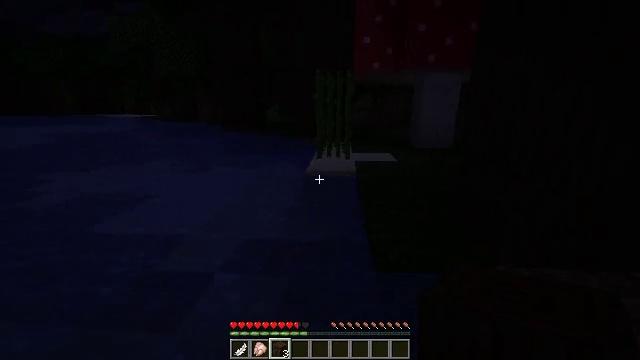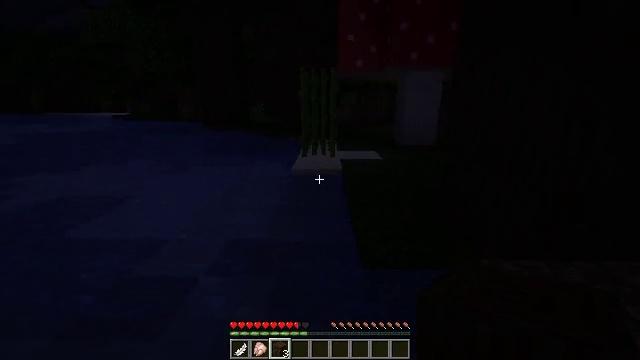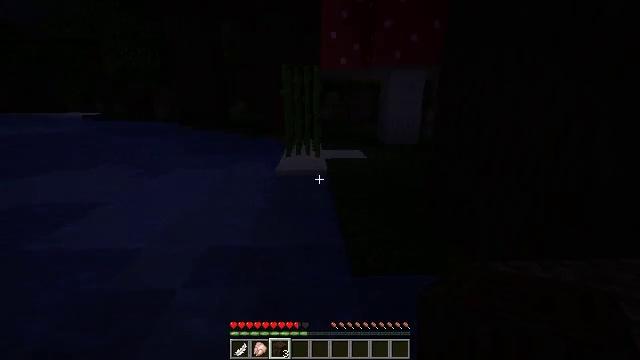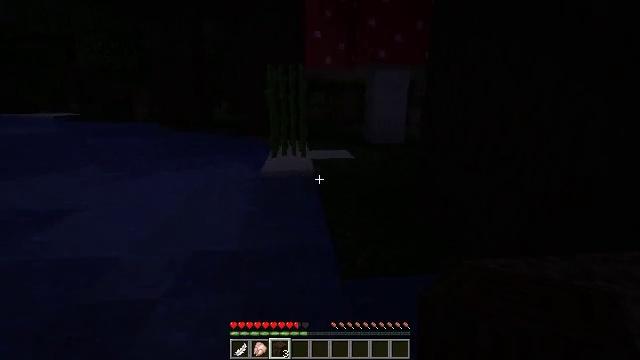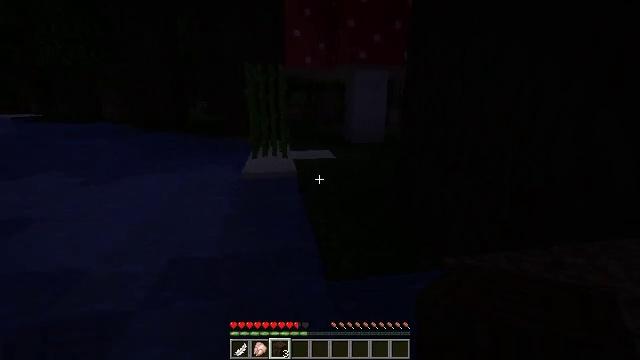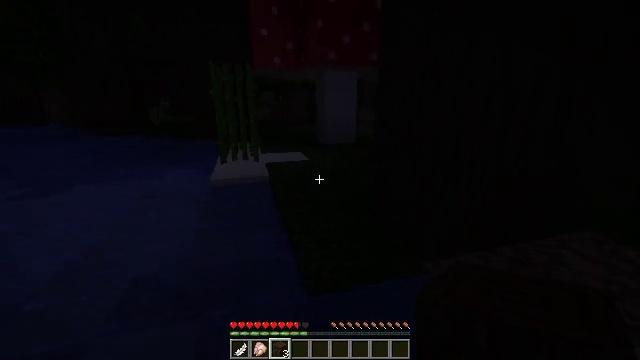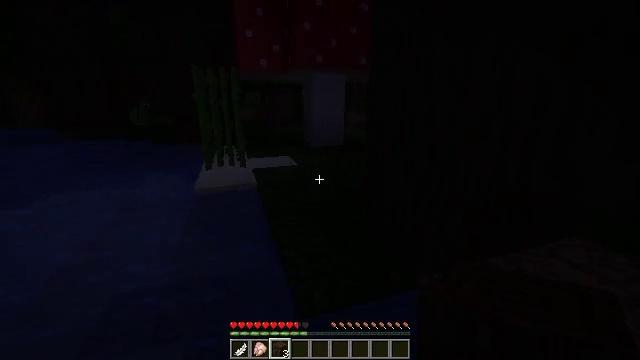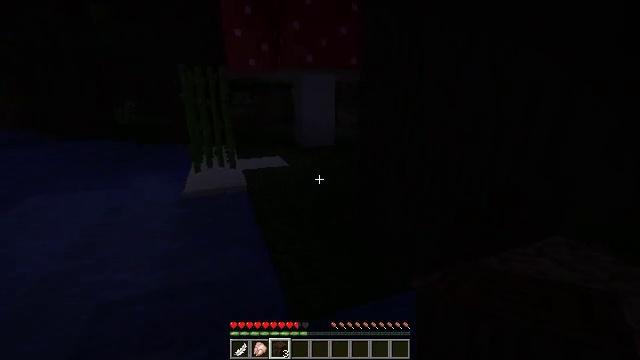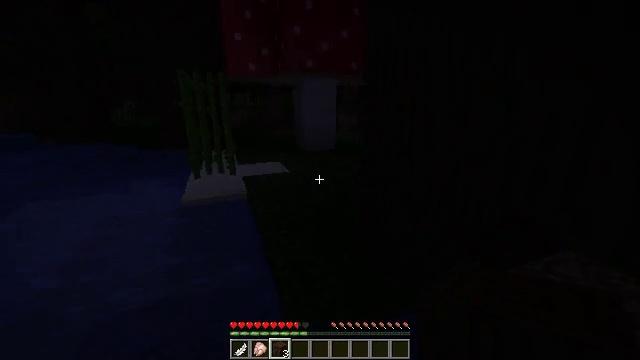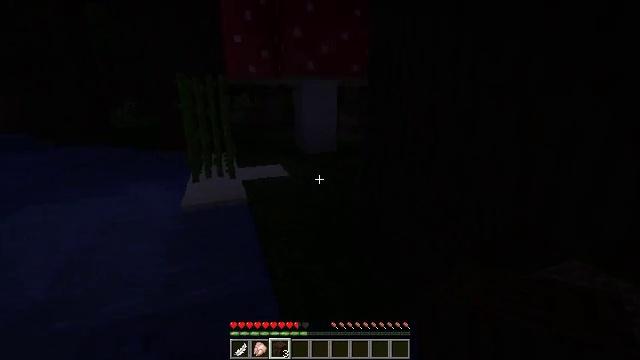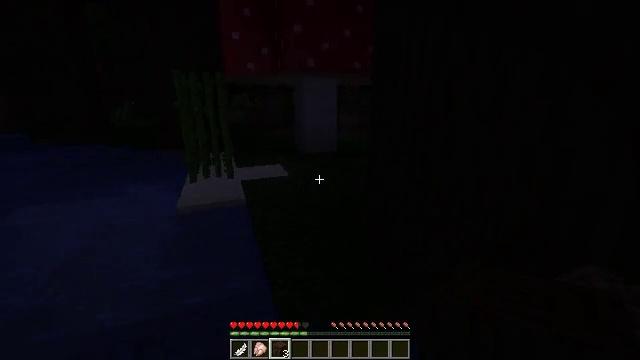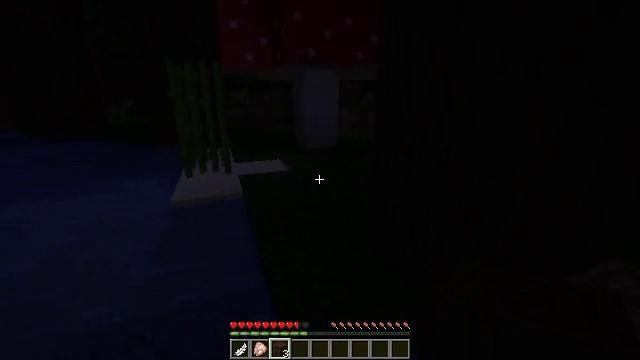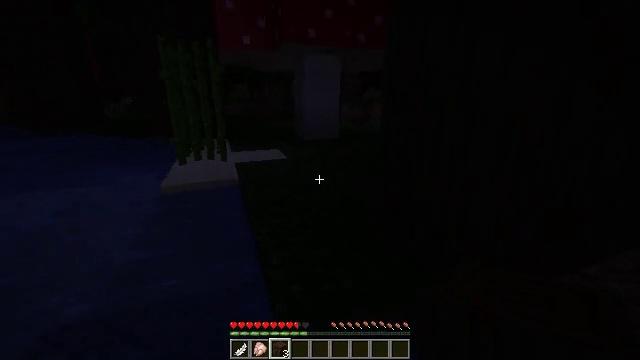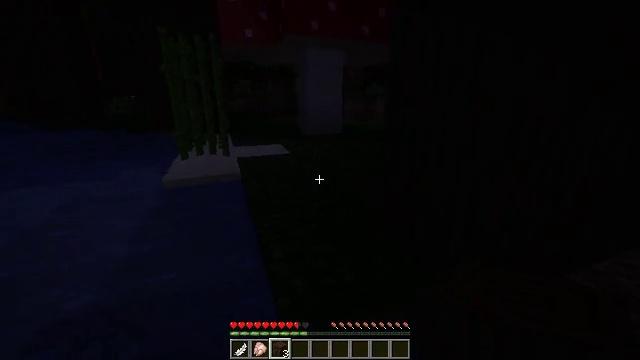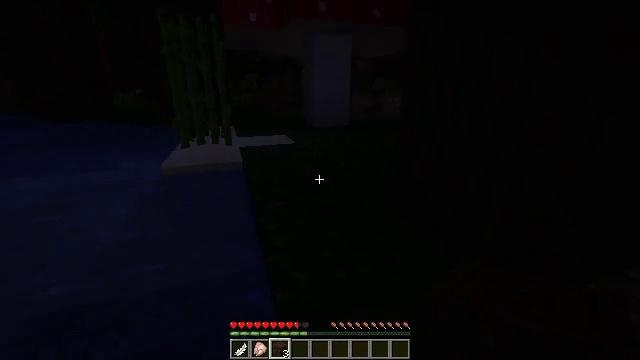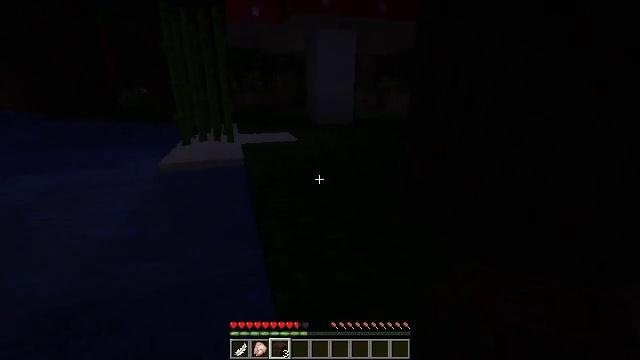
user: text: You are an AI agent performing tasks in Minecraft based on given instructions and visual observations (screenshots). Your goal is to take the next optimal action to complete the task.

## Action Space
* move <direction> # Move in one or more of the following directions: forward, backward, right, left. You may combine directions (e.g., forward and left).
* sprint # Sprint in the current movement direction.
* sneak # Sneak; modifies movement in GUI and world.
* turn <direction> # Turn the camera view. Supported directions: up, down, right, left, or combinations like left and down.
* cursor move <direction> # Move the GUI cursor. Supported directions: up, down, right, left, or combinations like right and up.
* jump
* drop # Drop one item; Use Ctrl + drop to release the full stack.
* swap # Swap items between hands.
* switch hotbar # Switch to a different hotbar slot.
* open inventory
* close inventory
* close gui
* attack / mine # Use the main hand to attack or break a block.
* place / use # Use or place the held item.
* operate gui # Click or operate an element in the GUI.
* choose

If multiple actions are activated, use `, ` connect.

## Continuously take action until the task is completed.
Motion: motion action
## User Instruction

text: Gather the mushroom stem from a big mushroom.
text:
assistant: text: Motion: move forward, turn right
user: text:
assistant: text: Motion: move forward, turn right
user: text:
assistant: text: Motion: move forward, turn right
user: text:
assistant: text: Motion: move forward, turn right, jump
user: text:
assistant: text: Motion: move forward, turn right, jump
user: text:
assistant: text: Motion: move forward, turn right, jump
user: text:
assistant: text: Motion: move forward, turn right, jump
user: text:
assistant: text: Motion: move forward
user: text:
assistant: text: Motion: move forward
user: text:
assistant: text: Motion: move forward
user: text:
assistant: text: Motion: move forward
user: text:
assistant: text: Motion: move forward
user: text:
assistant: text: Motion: move forward, jump
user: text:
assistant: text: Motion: move forward, turn left, jump
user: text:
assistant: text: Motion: move forward
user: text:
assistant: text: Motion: move forward
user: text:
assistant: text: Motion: move forward, turn left
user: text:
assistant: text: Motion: move forward, turn left, jump
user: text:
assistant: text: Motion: move forward, jump
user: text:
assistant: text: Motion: move forward, jump
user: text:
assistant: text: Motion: move forward, jump
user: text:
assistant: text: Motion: move forward, turn up, jump
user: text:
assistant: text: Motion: move forward, turn up
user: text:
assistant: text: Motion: move forward, turn up, jump
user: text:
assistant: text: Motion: move forward, turn up, jump
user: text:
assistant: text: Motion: move forward, jump
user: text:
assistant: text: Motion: move forward, jump
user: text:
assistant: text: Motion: move forward, jump
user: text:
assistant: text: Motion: move forward, jump
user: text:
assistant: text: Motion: move forward, jump